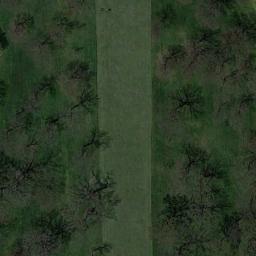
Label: golf_course